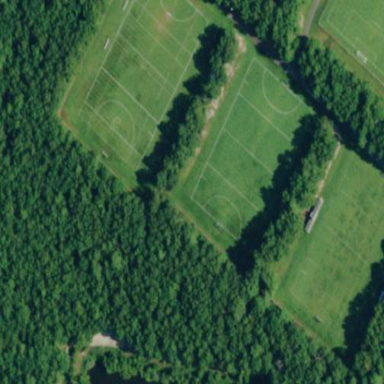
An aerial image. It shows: Lacrosse pitch for leisure land activities.